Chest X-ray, PA view. Patient: 11 years old, sex F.
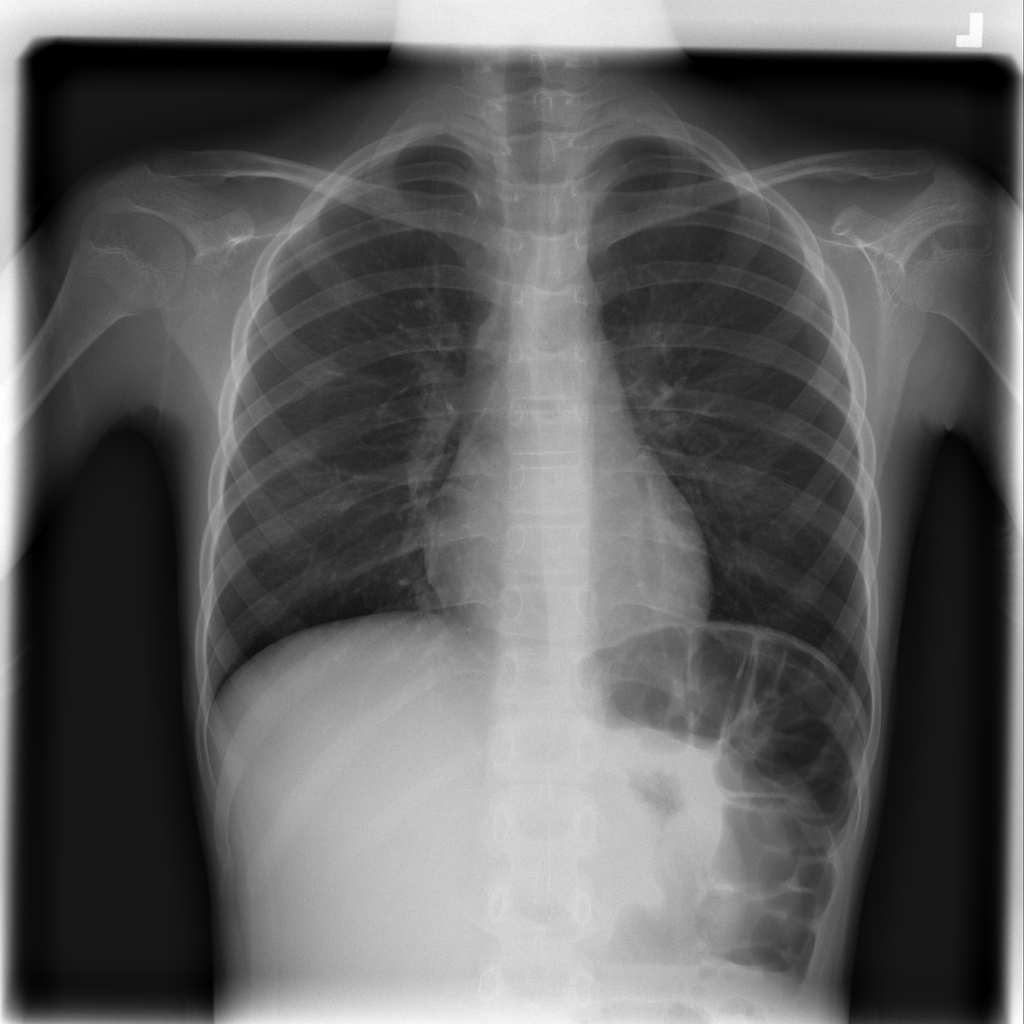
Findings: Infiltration